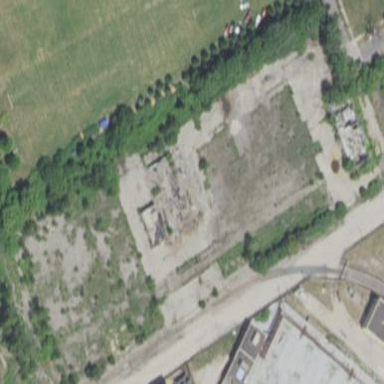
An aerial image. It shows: Brownfield site.